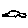
Label: car